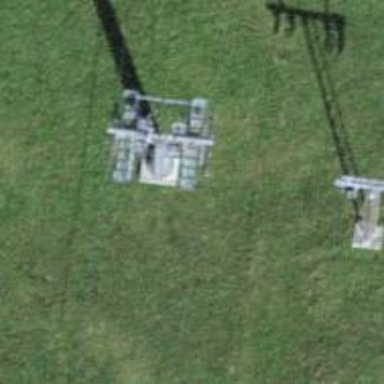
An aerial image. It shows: Pylon used for aerialway.